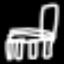
Label: chair